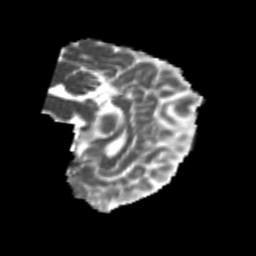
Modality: MD
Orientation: sagittal
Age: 24
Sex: female
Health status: healthy
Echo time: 0.074 s